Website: home-depot
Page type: account-selection
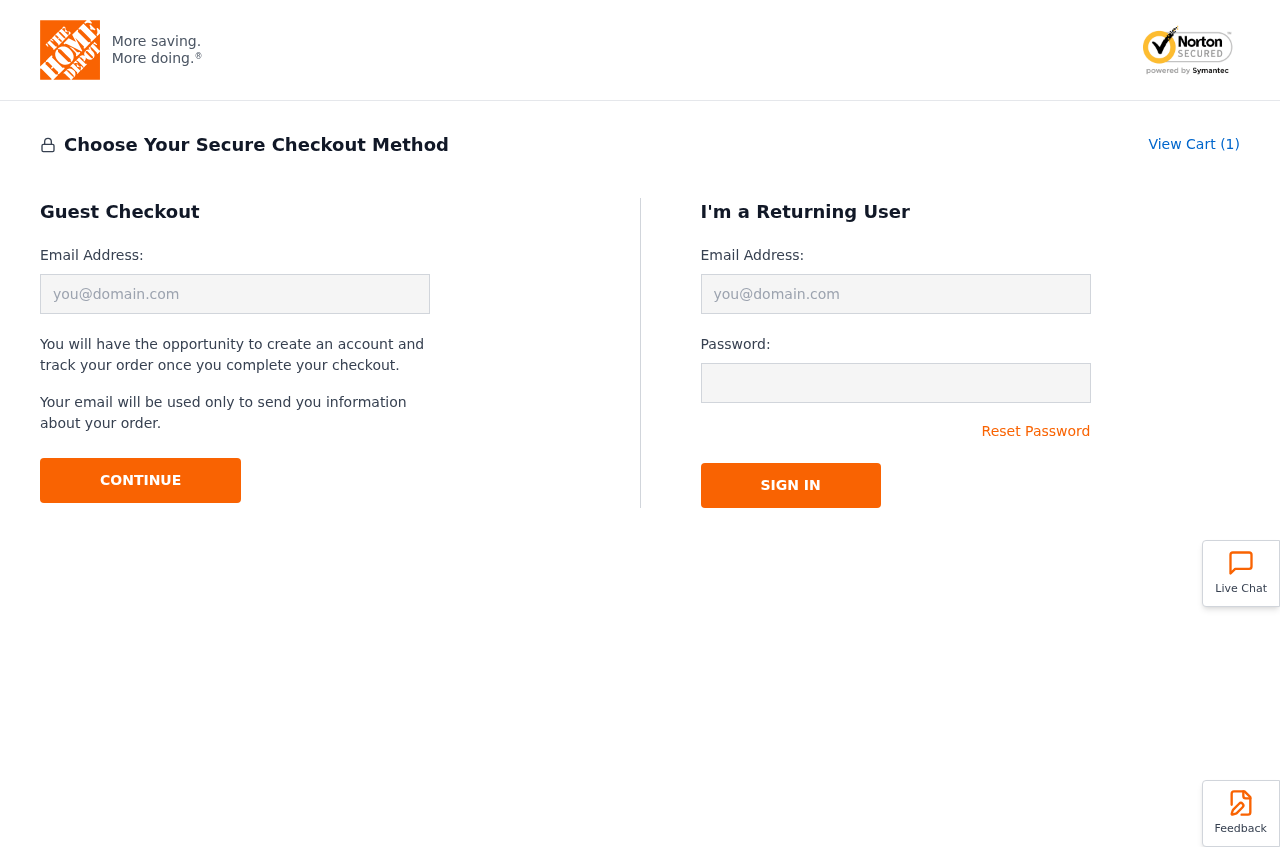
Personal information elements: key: PII_EMAIL
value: jcaldwell@yahoo.com
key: PII_LOGIN_USERNAME
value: jessica2506
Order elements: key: ORDER_NUM_ITEMS
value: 1